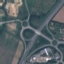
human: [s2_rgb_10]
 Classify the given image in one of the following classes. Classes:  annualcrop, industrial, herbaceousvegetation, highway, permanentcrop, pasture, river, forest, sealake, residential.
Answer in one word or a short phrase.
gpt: Highway